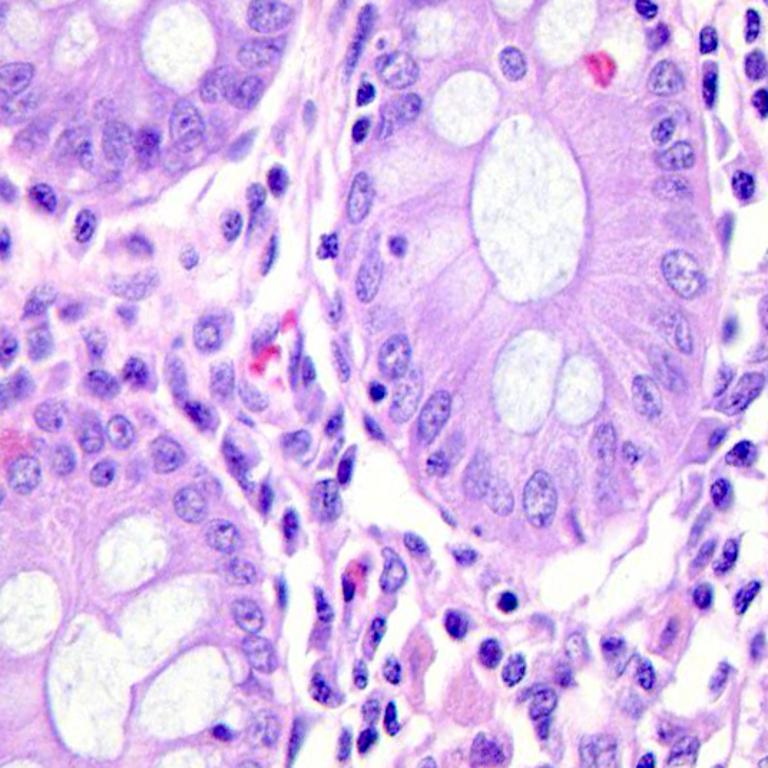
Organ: colon
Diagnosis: benign